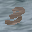
Label: 3